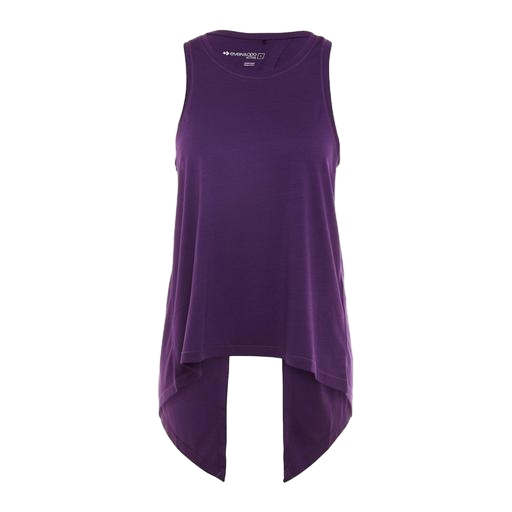
purple pleat back high/low tank, purple asymmetric tank top, purple tank top, white background